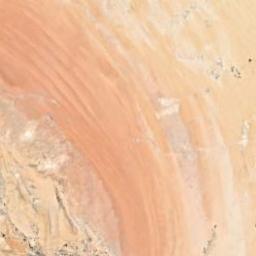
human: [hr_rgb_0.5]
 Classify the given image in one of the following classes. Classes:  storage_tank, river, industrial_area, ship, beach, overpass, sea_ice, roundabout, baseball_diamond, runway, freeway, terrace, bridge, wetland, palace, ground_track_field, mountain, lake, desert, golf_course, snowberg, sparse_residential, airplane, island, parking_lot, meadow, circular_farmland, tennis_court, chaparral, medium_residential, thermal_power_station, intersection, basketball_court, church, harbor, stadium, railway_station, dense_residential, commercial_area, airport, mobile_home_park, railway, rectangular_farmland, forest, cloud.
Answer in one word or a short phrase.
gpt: desert